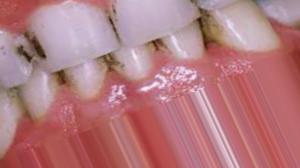
Condition: Tooth Discoloration